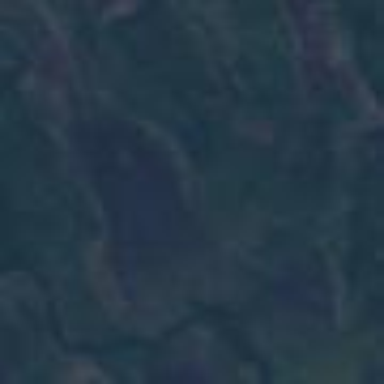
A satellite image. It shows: Bog wetland area.